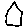
Label: house